Aerial crown-view tile of a tropical tree (Barro Colorado Island, Panama), acquired 20250414:
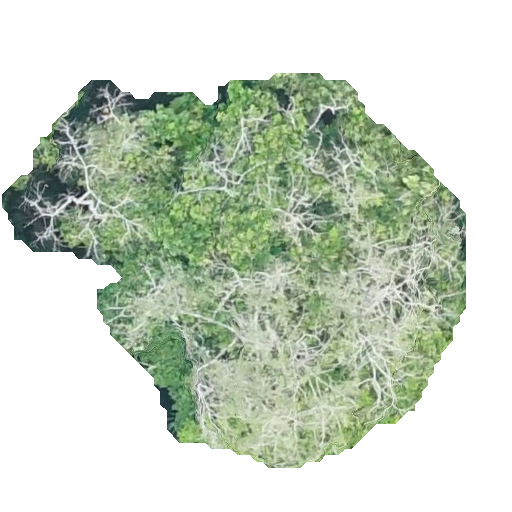
Species: Anacardium excelsum
GBIF accepted scientific name: Anacardium excelsum
Crown area: 183.123 m²